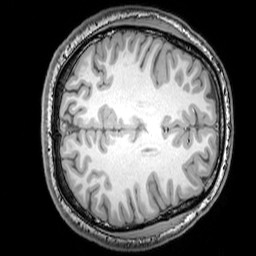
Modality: T1w
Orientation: axial
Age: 24
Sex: male
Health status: healthy
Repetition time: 0.081 s
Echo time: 0.037 s